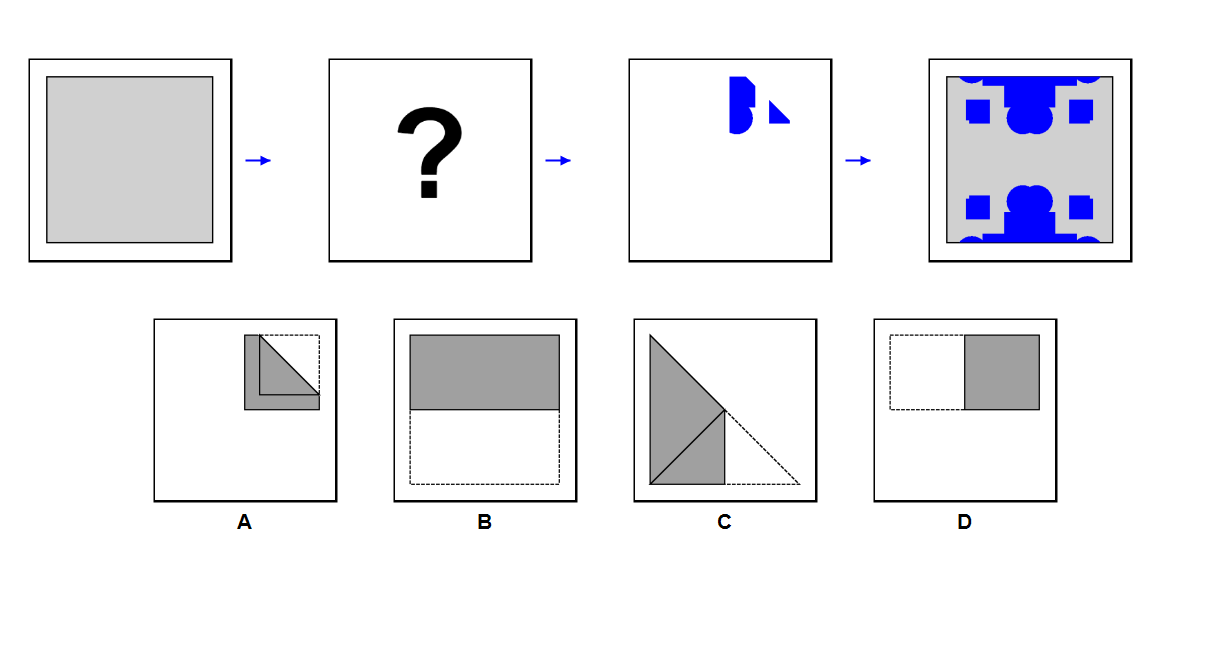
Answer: C